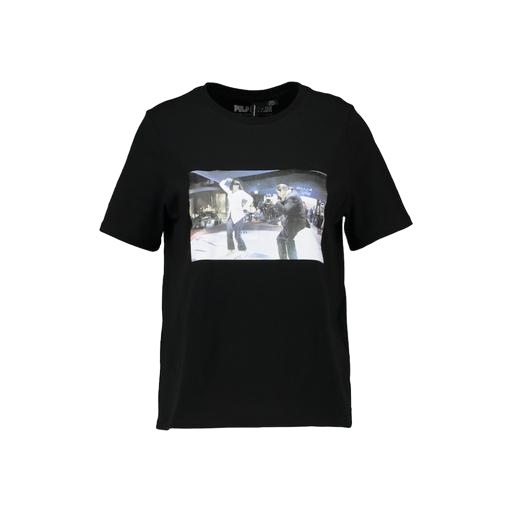
black photo printed t-shirt, black woman print t-shirt, black fight party t-shirt, white background